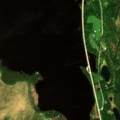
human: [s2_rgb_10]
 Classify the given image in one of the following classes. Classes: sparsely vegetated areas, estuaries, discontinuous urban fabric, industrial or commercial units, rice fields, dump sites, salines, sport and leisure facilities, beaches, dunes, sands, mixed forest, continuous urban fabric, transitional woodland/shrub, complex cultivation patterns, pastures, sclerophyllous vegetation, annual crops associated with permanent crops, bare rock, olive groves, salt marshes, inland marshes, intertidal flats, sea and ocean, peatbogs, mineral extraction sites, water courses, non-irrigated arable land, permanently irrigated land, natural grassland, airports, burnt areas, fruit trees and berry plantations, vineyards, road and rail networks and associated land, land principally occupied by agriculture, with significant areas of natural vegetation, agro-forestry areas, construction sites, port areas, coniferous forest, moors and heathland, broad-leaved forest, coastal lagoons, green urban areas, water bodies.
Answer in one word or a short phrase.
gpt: coniferous forest, mixed forest, water bodies